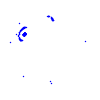
Particle: kaon